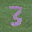
Label: 3